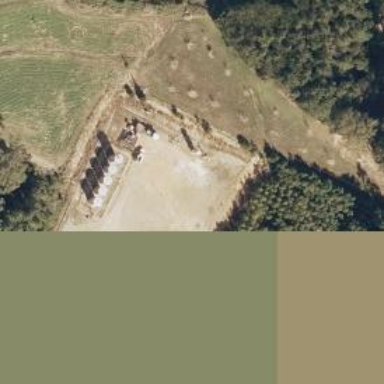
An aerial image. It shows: Petroleum well that is man-made.